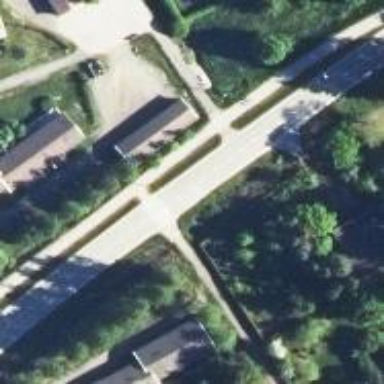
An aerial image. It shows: Tertiary road with asphalt surface.